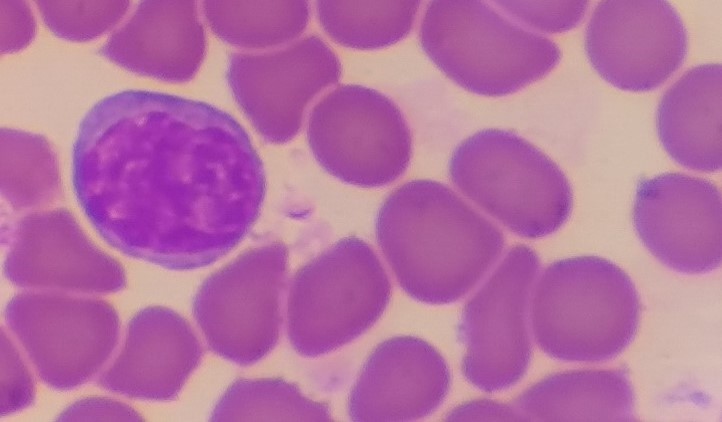
White blood cell type: Lymphocyte